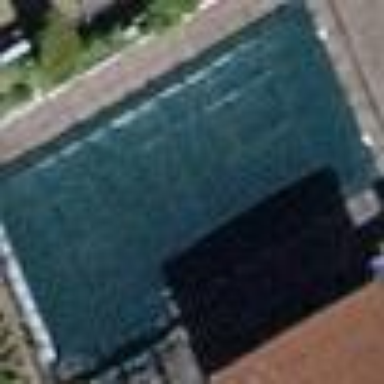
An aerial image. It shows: Swimming pool located in leisure land.